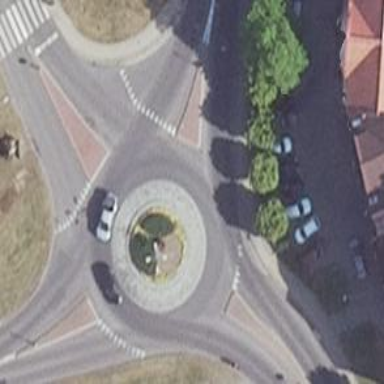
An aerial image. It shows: Tertiary road with asphalt surface leading to roundabout.